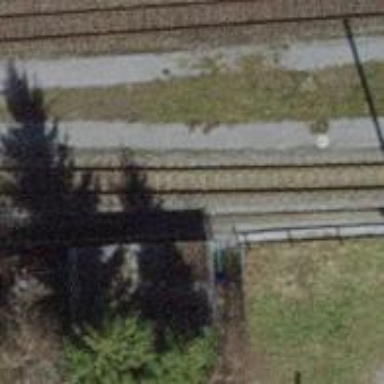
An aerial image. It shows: Narrow-gauge railway track electrified by contact line.